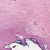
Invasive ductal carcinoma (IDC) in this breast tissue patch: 0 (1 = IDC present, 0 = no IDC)